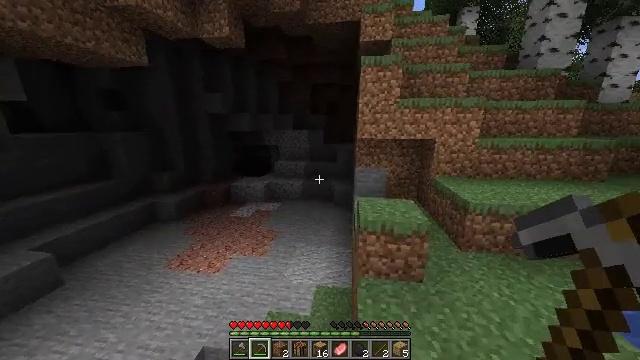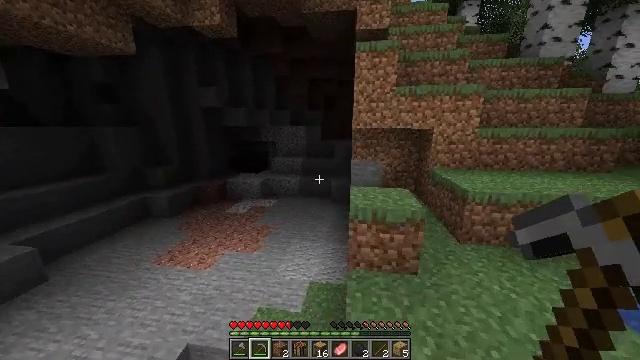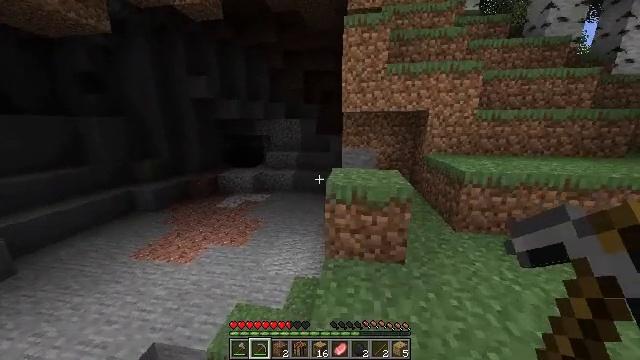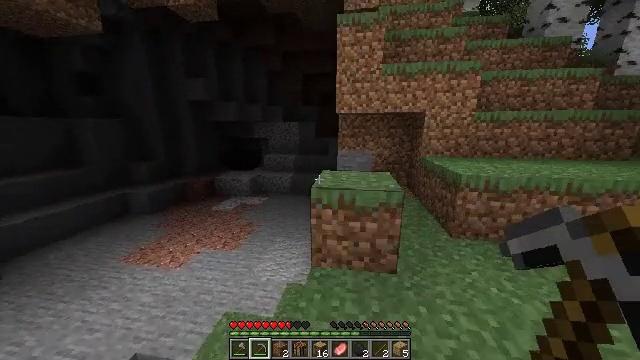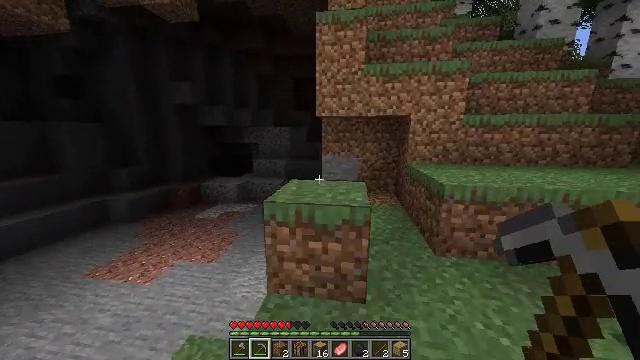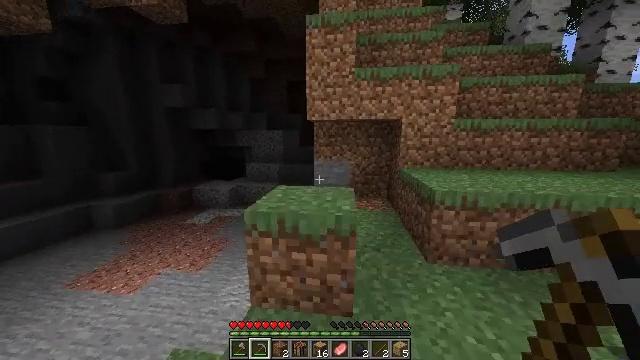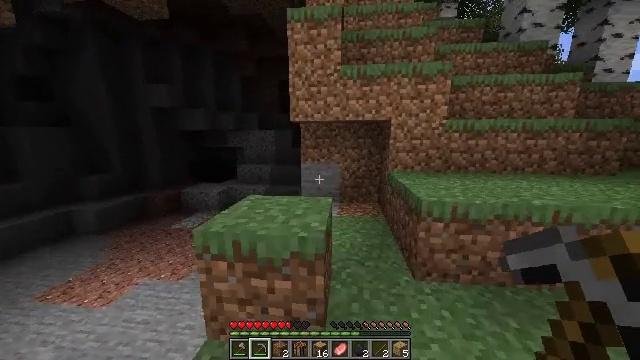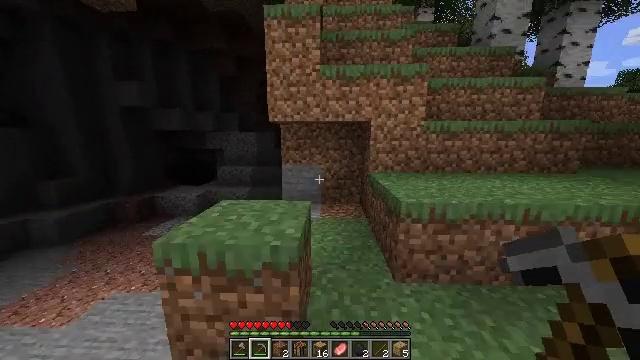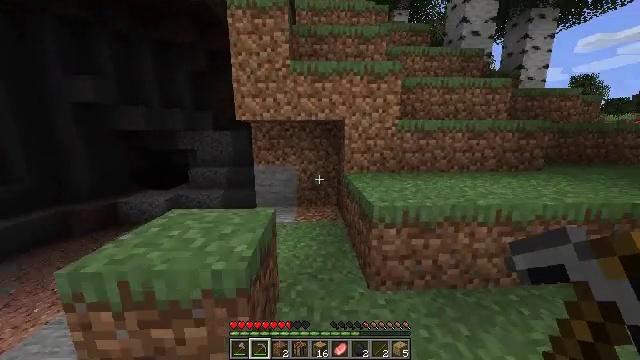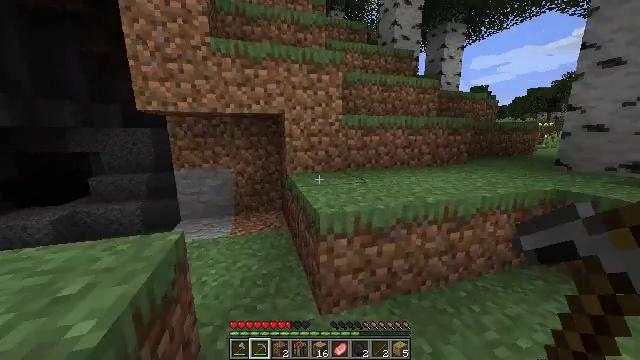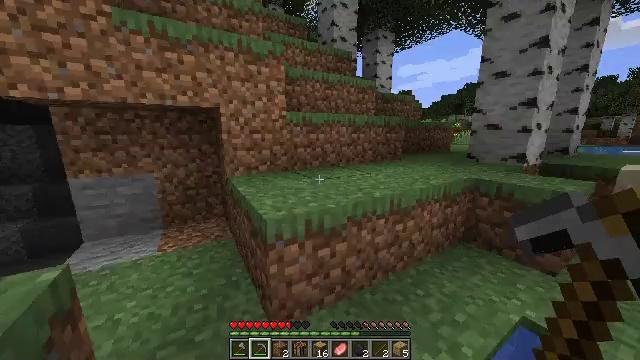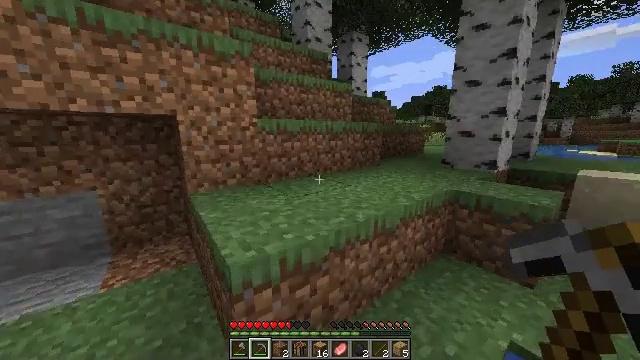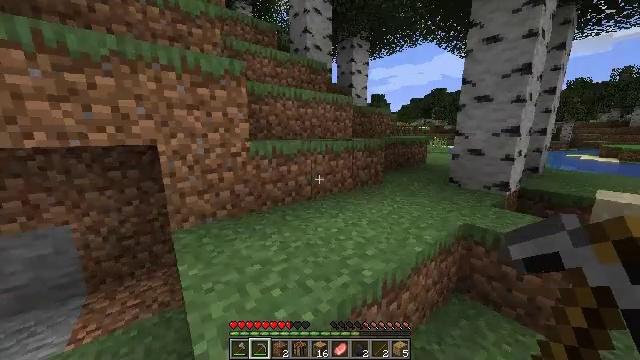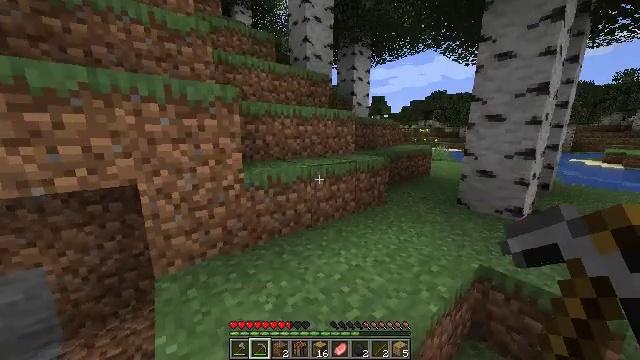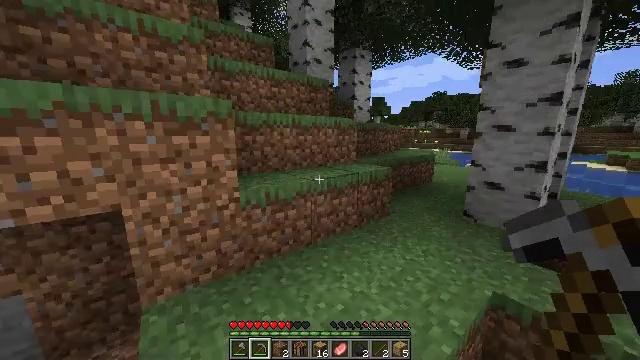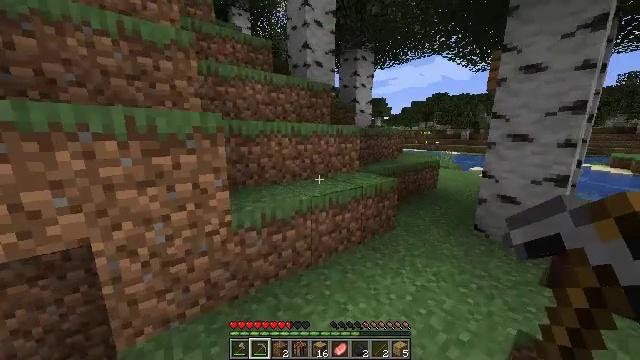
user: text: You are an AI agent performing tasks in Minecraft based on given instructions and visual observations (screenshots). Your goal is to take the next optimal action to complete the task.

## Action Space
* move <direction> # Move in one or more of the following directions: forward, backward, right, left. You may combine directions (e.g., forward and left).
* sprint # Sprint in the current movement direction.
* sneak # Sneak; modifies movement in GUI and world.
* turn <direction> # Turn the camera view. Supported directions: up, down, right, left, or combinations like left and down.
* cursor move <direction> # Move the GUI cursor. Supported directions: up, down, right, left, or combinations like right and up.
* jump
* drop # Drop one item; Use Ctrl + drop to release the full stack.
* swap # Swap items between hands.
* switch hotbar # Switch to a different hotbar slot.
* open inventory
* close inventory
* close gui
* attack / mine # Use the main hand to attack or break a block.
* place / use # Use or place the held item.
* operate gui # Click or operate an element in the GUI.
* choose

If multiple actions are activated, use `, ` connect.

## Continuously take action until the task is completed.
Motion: motion action
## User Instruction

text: Break the lily pad.
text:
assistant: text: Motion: move forward and move right, sprint
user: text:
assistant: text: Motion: move forward and move right, sprint
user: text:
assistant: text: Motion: move forward and move right, sprint
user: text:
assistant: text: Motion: move forward and move right, sprint, turn up
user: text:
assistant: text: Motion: move forward and move right, sprint, turn right
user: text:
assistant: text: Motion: move forward and move right, sprint
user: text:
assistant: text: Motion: move forward and move right, sprint, turn right
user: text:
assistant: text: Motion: move forward, sprint, turn right
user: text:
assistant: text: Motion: move forward, sprint, turn right
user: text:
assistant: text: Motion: move forward, sprint, turn right
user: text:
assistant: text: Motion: move forward, sprint, turn right, jump
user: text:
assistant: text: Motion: move forward, sprint, jump
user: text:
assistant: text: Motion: move forward, sprint, jump
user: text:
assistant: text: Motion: move forward, sprint, jump
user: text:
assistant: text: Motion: move forward, sprint, jump
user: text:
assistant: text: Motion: move forward, sprint, jump
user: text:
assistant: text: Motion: move forward, sprint, jump
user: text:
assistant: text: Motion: move forward, sprint, jump
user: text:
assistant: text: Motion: move forward, sprint, jump
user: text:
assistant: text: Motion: move forward, sprint, jump
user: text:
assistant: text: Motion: move forward, sprint, jump
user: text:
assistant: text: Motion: move forward, sprint, jump
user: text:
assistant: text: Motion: move forward, sprint, jump
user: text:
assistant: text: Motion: move forward, sprint, jump
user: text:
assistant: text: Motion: move forward, sprint, turn left and up, jump
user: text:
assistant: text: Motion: move forward, sprint, turn left and up, jump
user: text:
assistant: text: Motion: move forward, sprint, turn left and up, jump
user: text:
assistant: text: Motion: move forward, sprint, turn left, jump
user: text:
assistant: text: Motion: move forward, sprint, turn left, jump
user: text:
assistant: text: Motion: move forward, sprint, turn left, jump